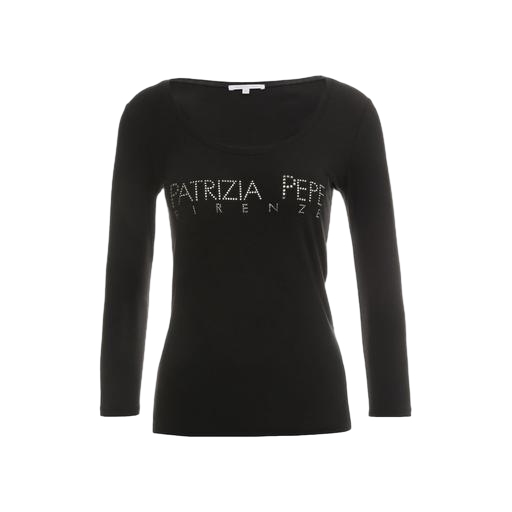
logo-embroidered top, black eliza long-sleeved top, black logo-print top, white background